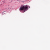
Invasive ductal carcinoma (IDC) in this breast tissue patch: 0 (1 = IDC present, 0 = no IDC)